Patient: sex M, age 74
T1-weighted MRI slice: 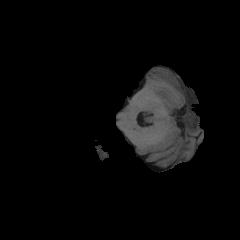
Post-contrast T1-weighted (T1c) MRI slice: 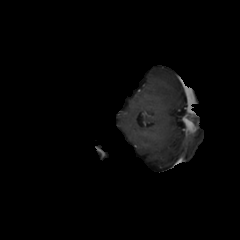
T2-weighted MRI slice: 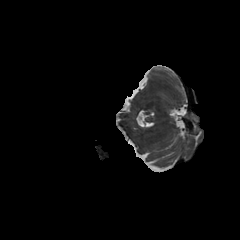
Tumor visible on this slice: no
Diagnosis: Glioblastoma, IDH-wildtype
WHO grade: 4